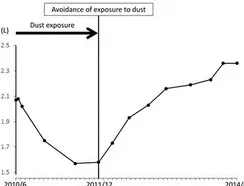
Serial changes in pulmonary function in Case 1. Forced expiratory volume in 1 s (FEV1).
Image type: pathology (immunostaining)